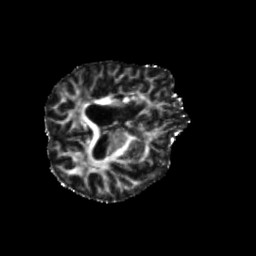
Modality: FA
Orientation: axial
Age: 70
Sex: male
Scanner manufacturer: siemens
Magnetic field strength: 3 T
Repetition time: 5.25 s
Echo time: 0.08 s